Interaction volume radius: 5 \u00c5
Interaction volume height: 10 \u00c5
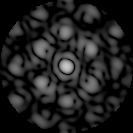
Disorder parameter: 0.4384